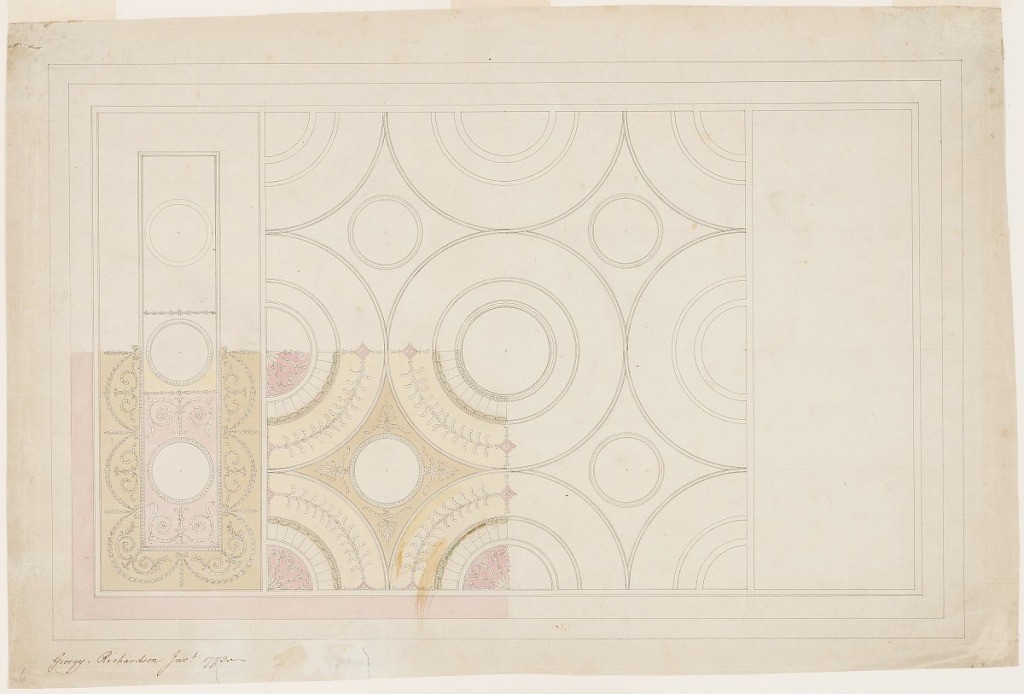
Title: Design for an Oblong Ceiling
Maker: George Richardson, British, ca. 1736 - 1813
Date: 1773
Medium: Pen and black ink, brush and watercolor, black chalk on paper
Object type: Drawing
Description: Horizontal format design for an oblong plaster ceiling. Shown are the scheme of the decorations of the central square and of the left sections and the decoration of the lower left quarter of the ceiling. Interlaced ribbons form in the central part one large circle and segments. They are subdivided in smaller circles.